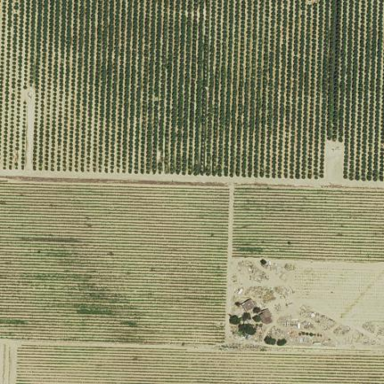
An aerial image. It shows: Vineyard growing grapes.